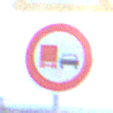
Verkehrszeichen: UeberholverbotKraftfahrzeuge
Zusatzzeichen oben: KurveLinks
Umgebung: Outdoor, Suburban
Tageszeit: SunriseSunset
Wetter: PartlyCloudy
Licht: Natural
Jahreszeit: NotSpecified
Kontrast: LowContrast